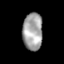
Tissue: skin
Cell type: Epithelial cells
Senescence score: 0.2847
Nuclear area (px): 727
Mean DAPI intensity: 162.459